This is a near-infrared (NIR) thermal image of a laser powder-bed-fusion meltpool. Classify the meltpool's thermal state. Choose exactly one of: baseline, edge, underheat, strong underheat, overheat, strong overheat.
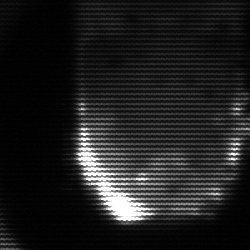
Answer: baseline